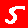
Digit: 5